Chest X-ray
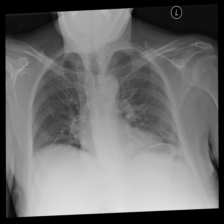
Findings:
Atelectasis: negative
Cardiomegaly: negative
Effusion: negative
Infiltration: negative
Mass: negative
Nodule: negative
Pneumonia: negative
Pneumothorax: negative
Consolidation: negative
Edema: negative
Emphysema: negative
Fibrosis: negative
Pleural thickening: negative
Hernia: negative